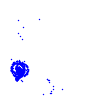
Particle: electron